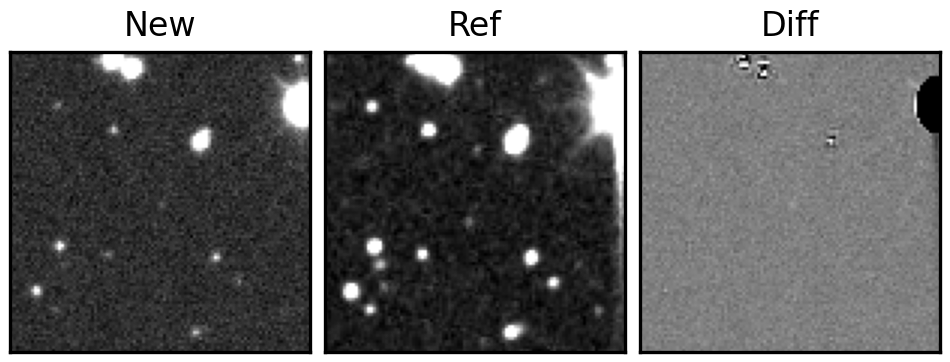
Label: real